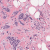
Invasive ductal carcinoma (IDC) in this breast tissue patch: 1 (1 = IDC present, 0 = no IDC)